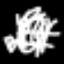
Label: octagon